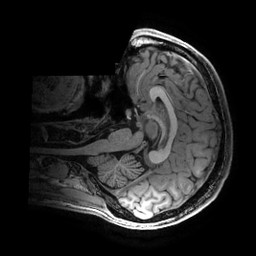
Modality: T1w
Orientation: sagittal